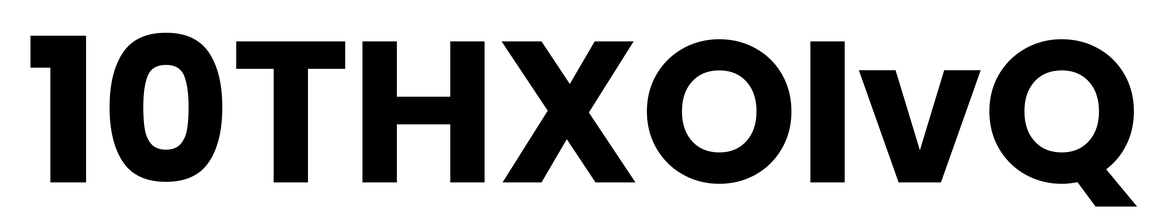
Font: Poppins-Bold